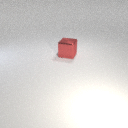
large red metal cube